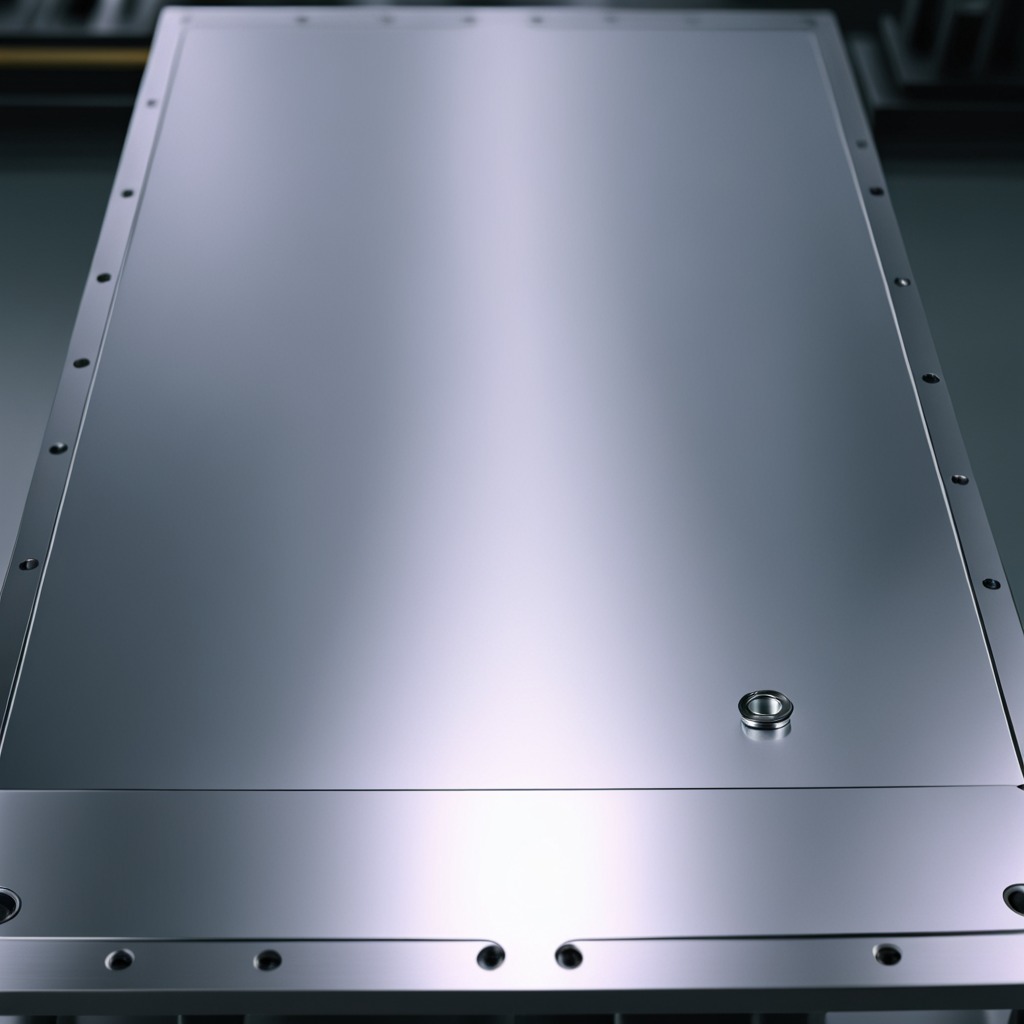
A metal nut is lying on a metal table in a machine shop under fluorescent lights.